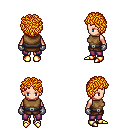
a pixel art fantasy rpg character, female body template, human, light skin, leather chest armor, magenta pants, light blonde curly afro hairstyle, metal gloves, gold boots, four views (front, back, left, right), 2x2 character sprite sheet, small pixel art, hard edges, no anti-aliasing